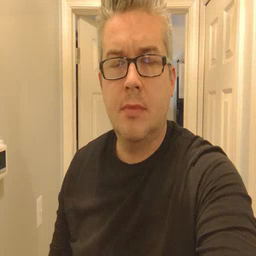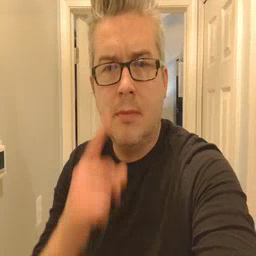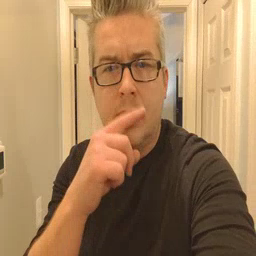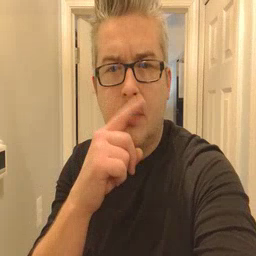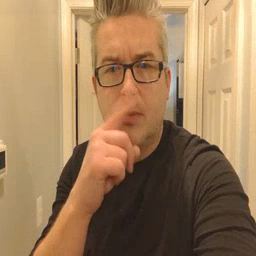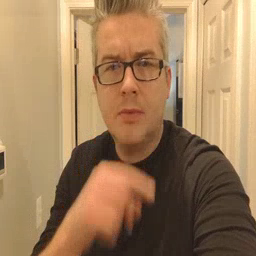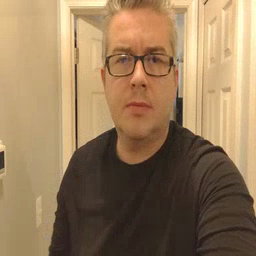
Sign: mouse